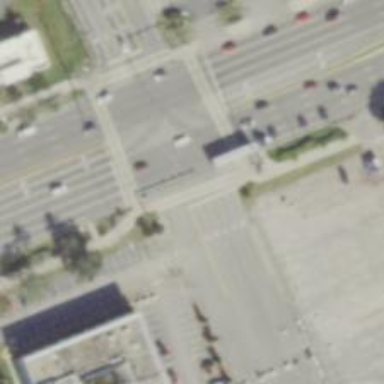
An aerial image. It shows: Crossing on footway.